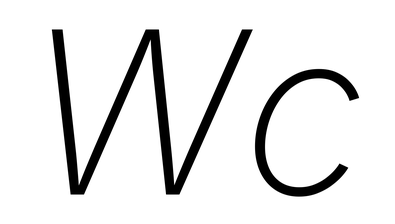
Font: Inter-Italic_ExtraLight_Italic